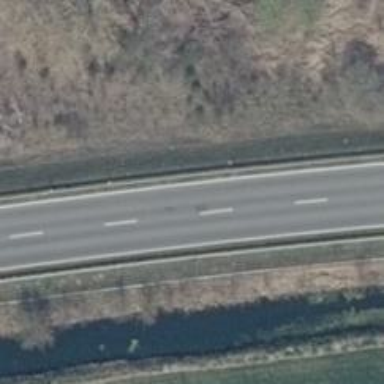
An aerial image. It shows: This image shows primary highway that is also classified as motorroad.